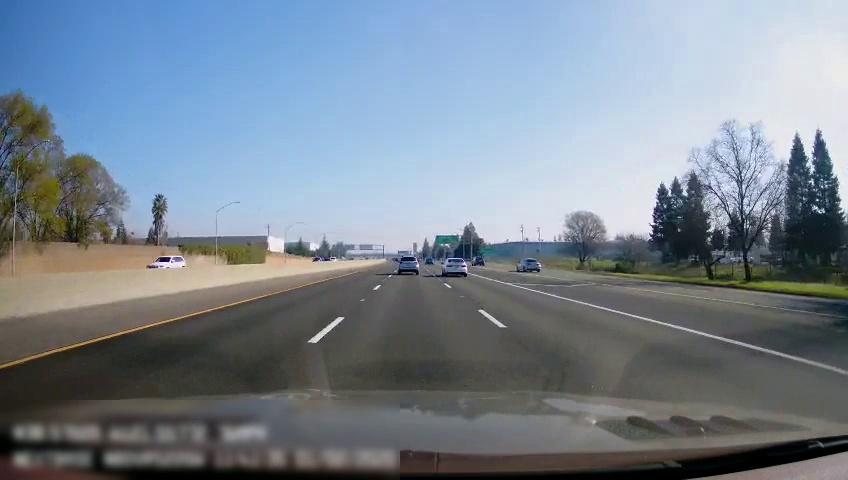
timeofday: Day
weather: Sunny
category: Vehicles | SUV
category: Vehicles | SUV
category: Vehicles | SUV
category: Drivable Space
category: Vehicles | SUV
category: Vehicles | Car
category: Vehicles | Car
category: Vehicles | SUV
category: Lanes | Current Lane
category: Lanes | Current Lane
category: Lanes | Current Lane
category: Lanes | Alternate Lane
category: Lanes | Alternate Lane
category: Traffic | Signs
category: Traffic | Signs
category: Traffic | Signs
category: Traffic | Signs